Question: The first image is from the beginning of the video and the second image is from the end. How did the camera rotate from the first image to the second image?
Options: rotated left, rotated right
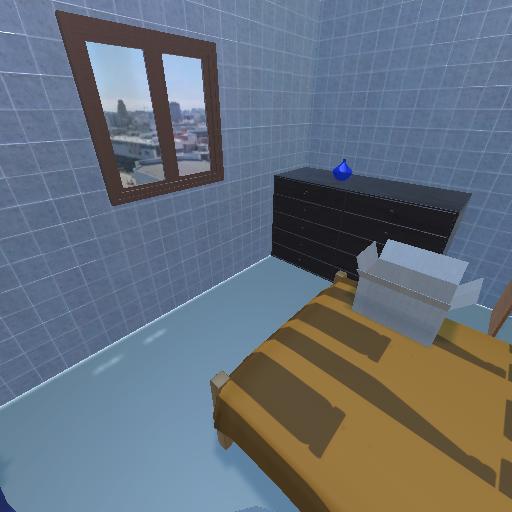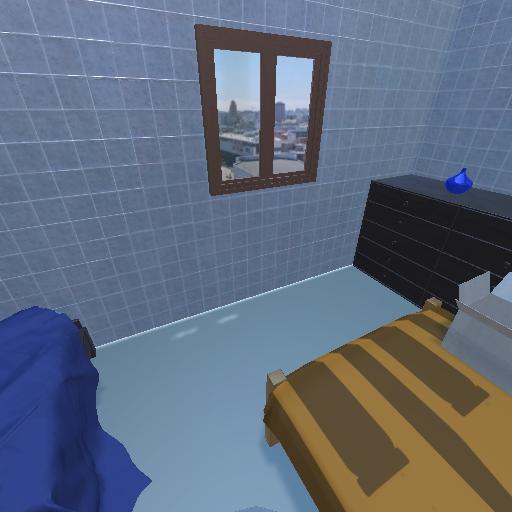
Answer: rotated left